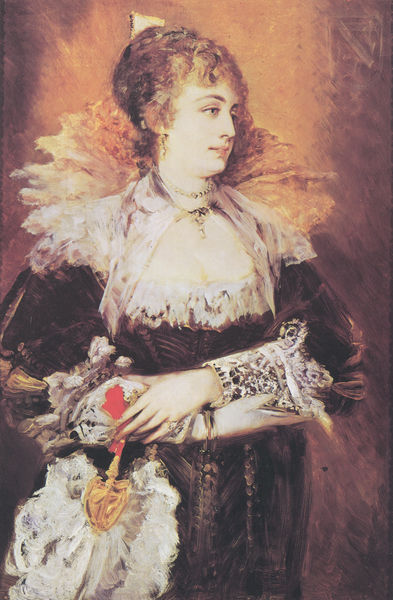
Titel: Hanna Klinkosch
Künstler: Hans Makart
Standort: Wien
Institution: Historisches Museum der Stadt Wien
Schlagwörter: dunkel, feder, gemälde, hand, haut, schatten, weiß, gelb, grün, ausschnitt, braun, busen, finger, frau, frisur, haar, hell, hintergrund, kleid, licht, mund, nase, ohr, orange, profil, raum, schmuck, schwarz, zimmer, blick, dame, regenschirm, rot, schirm, sonnenschirm, tuch, beige, fächer, hochformat, blond, jung, arme, augen, barock, federn, gesicht, kleidung, kragen, samt, spitze, stehen, ärmel, bildnis, hals, hände, niederlande, portrait, porträt, öl, auge, gewand, gold, haare, kostüm, reich, stehend, stickerei, ohrringe, spitzen, blässe, dekollete, dekoltee, hübsch, kinn, lippen, locken, perlen, potrait, poträt, rechts, rokoko, schön, seide, pony, sitze, mieder, kette, barun, ölgemälde, dick, brauen, gerade, hochgesteckt, strauss, hochsteckfrisur, edel, nachdenklich, rüschen, krempe, ring, halskette, raffung, fecher, griff, manchette, strahlen, lockig, manschette, manschetten, beutel, tasche, verschränkt, armband, halbprofil, handtasche, wohlhabend, hochfrisur, garderobe, herz, besatz, porträ, stickereien, blaß, dekolte, lichtkegel, tache, täschchen, ausscnitt, beust, inkranat, spitzenmanchetten, täschen, as, dunkles kleid